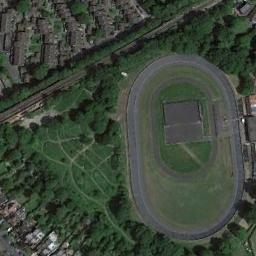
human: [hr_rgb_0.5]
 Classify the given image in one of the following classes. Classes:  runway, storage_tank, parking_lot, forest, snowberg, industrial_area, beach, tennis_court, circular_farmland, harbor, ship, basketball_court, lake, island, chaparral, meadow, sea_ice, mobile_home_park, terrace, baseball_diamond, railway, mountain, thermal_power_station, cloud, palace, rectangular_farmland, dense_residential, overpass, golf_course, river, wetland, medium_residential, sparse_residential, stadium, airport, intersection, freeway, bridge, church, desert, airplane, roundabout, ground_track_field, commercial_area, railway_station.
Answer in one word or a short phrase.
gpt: ground_track_field